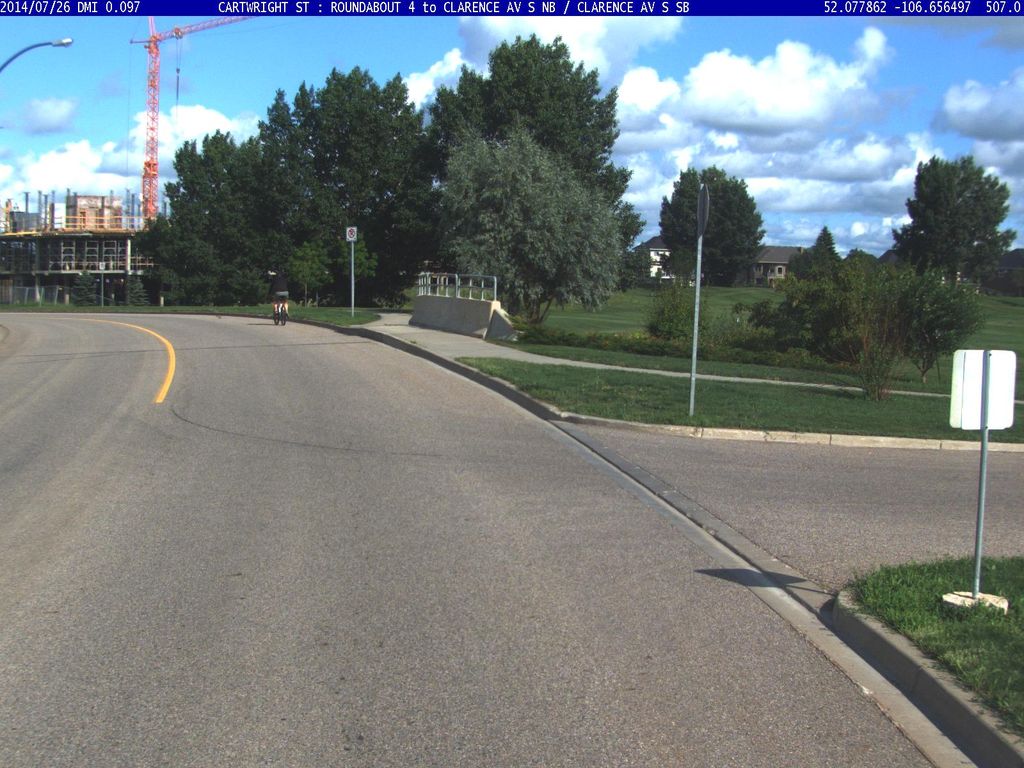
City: saskatoon